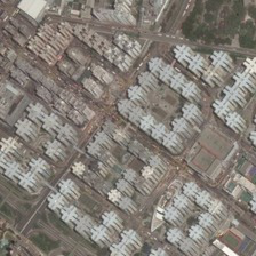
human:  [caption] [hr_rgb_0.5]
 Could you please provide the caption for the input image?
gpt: Residential areas are divided into several regions.

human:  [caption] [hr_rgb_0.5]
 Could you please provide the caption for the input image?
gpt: The house is divided into several areas.

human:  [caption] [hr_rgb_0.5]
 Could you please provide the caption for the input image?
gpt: residential is divided into different areas.

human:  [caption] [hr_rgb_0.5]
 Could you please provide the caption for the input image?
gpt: Residential areas in Thailand

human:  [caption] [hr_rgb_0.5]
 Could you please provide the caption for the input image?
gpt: residential area is divided into several areas.